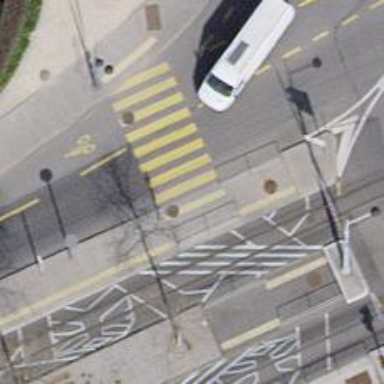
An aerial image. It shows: Kerb barrier.